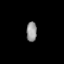
Tissue: prostate
Cell type: Fibroblasts
Senescence score: 0.6973
Nuclear area (px): 199
Mean DAPI intensity: 150.02